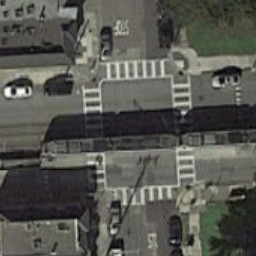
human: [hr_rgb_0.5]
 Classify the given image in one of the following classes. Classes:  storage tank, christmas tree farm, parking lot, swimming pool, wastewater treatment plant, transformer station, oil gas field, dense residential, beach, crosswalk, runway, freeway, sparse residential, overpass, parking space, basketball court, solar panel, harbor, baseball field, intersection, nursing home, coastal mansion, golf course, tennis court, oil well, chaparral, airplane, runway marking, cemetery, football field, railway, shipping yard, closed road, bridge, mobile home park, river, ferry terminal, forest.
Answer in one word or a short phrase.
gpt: crosswalk